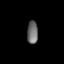
Tissue: lung
Cell type: Endothelial cells
Senescence score: 0.5854
Nuclear area (px): 240
Mean DAPI intensity: 108.675